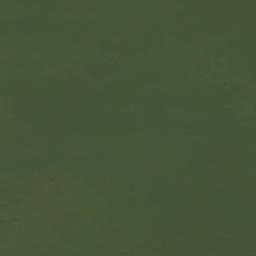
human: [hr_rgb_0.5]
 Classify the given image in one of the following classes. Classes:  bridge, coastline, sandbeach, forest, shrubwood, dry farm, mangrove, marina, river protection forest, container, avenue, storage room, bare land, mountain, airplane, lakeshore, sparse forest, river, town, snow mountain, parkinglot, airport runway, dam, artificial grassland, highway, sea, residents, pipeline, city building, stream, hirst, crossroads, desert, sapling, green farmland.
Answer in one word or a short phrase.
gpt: sea